Interaction volume radius: 5 \u00c5
Interaction volume height: 10 \u00c5
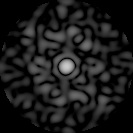
Disorder parameter: 0.845